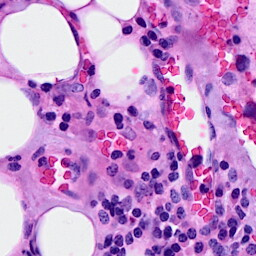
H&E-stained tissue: Breast